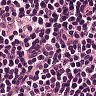
Metastatic tissue present: no